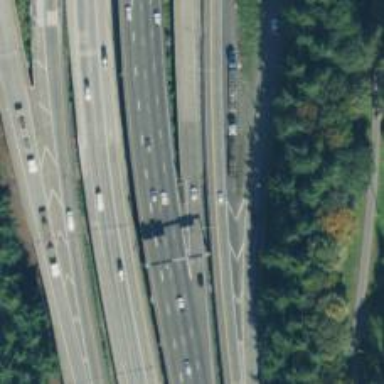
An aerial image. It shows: Motorway link.